Interaction volume radius: 5 \u00c5
Interaction volume height: 20 \u00c5
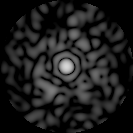
Disorder parameter: 0.8037